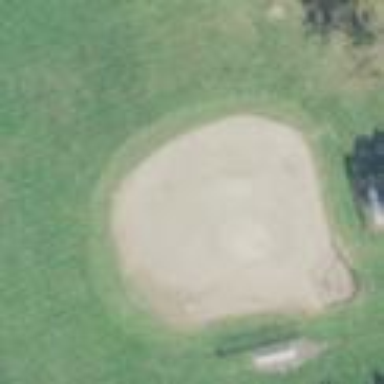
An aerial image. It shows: Baseball pitch for leisure land activities.